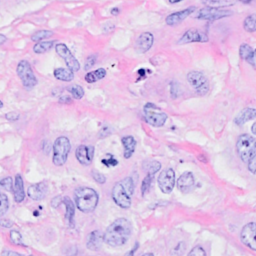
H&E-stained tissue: Breast